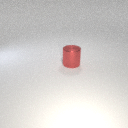
large red metal cylinder